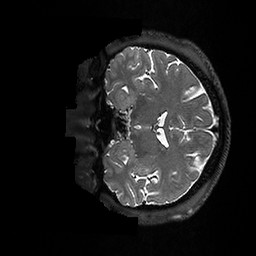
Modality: T2w
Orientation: coronal
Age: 37
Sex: male
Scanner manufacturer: ge
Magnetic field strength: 3 T
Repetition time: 3.202 s
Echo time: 0.05959 s